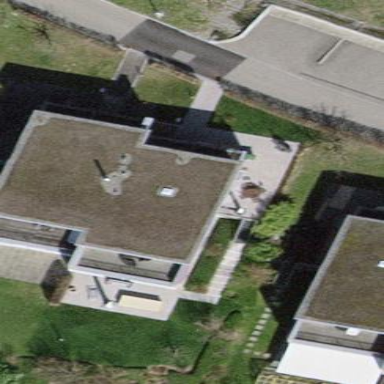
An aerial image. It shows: Building with flat roof.